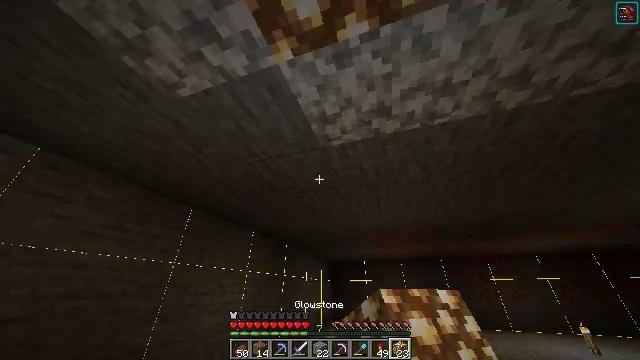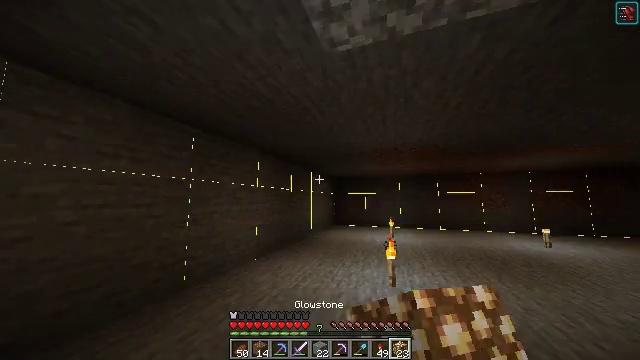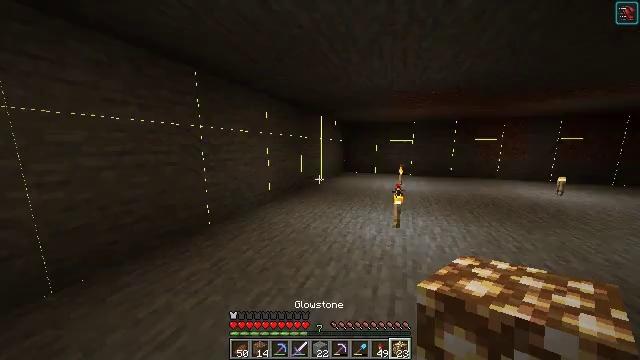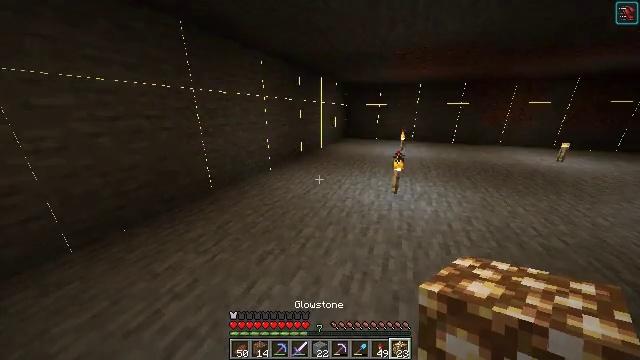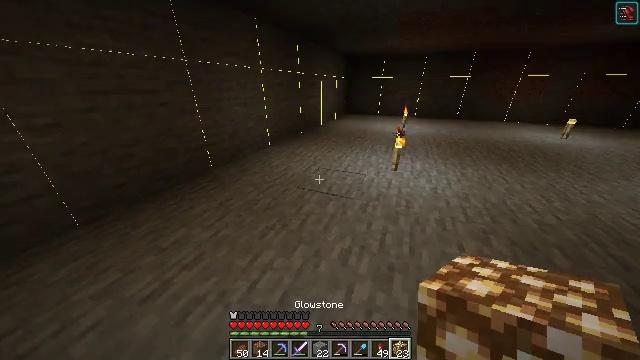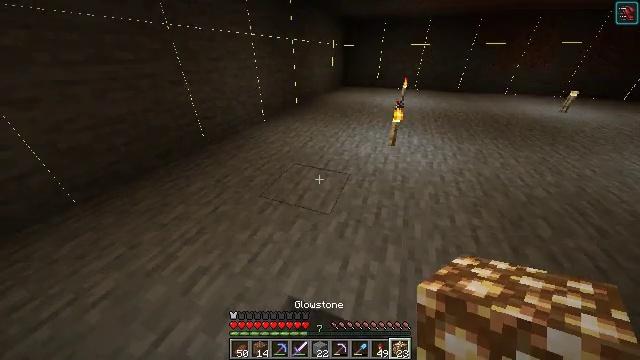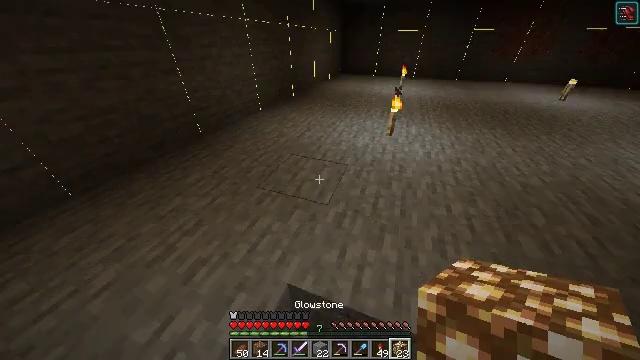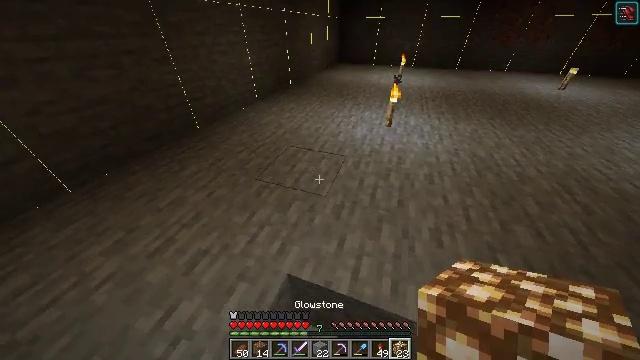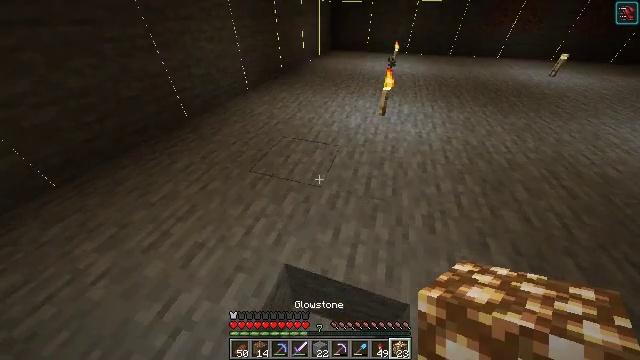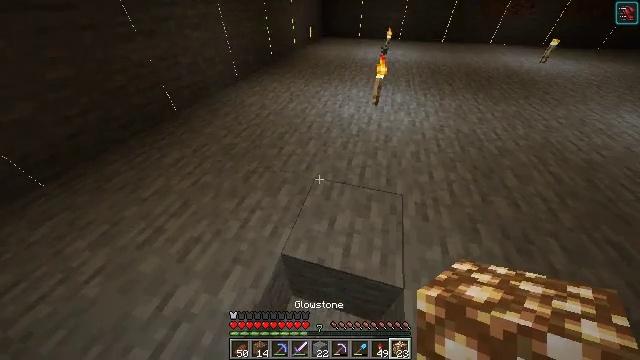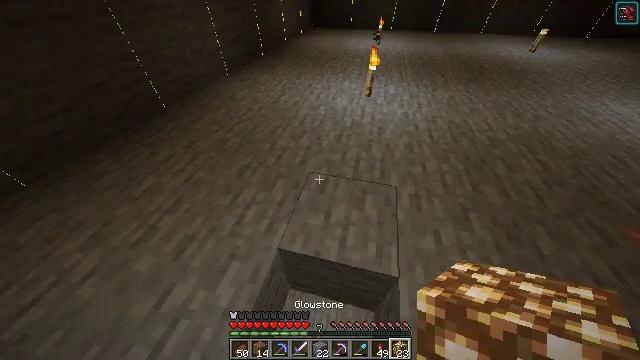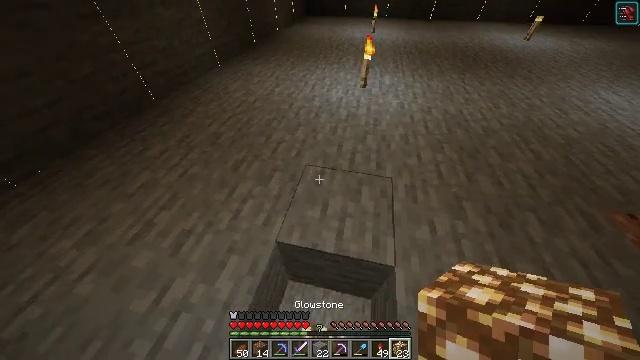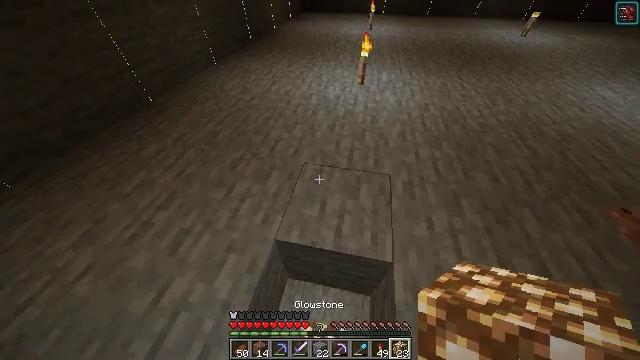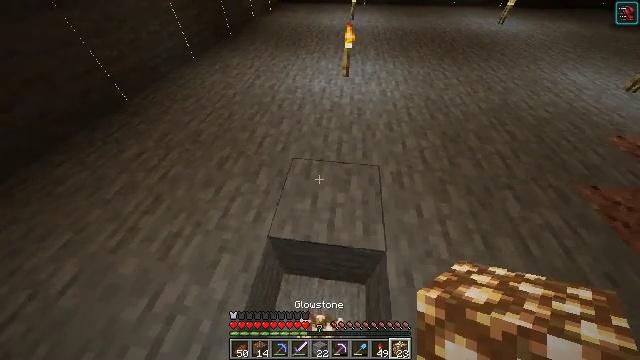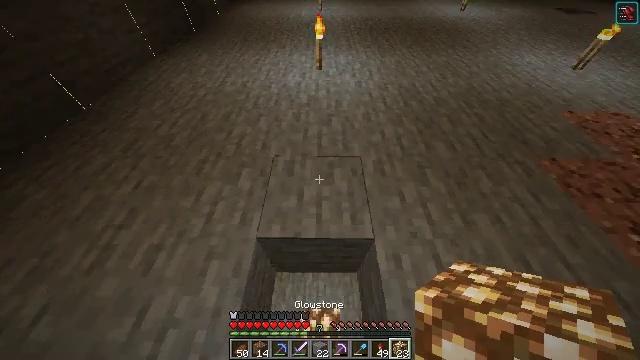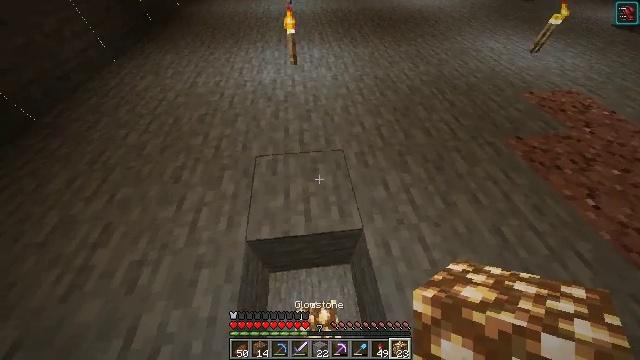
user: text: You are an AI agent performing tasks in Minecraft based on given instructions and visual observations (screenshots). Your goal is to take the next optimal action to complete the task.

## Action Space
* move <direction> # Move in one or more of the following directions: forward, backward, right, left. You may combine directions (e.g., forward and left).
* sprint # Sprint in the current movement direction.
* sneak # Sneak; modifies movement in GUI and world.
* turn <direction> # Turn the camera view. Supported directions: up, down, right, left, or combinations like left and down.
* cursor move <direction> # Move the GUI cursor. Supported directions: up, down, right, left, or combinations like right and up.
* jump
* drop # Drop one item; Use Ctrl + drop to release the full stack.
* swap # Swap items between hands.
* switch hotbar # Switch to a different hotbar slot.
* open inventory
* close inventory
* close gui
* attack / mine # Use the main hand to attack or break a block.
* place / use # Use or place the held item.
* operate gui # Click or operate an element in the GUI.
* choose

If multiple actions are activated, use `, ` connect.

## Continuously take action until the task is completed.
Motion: motion action
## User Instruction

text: Gather diorite by holding left button.
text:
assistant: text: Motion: turn left and down
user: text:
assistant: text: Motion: turn left and down
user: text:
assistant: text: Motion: turn down
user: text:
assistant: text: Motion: turn down
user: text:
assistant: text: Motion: turn right and down
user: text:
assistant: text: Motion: turn down
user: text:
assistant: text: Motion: turn down
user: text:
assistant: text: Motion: turn right and down
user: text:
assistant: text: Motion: turn right and down
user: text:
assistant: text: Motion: turn right and down
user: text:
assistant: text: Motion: turn right and down
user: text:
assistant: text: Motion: no_op
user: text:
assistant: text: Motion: turn right and down
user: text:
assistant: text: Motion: turn right and down
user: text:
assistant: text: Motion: turn right and down
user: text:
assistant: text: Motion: no_op
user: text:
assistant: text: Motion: no_op
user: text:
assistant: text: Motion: no_op
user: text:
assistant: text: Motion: no_op
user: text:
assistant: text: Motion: turn up
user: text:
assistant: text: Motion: turn up
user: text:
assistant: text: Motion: turn up
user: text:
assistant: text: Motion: turn up
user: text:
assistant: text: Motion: turn up
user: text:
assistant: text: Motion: turn up
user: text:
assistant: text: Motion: turn up
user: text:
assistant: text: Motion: turn right and up
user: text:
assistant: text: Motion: turn up
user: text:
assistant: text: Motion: turn up
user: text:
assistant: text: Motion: turn up